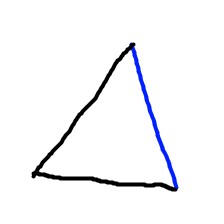
Shape: triangle